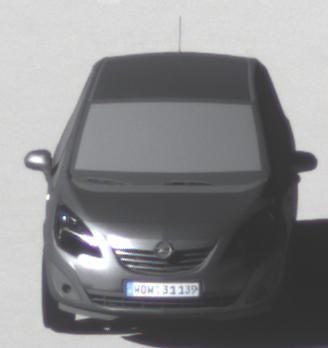
Make: Opel
Model: Meriva 1.4
Detailed model: Meriva (B)
Model produced from: 2010/05
Model produced until: 2013/11
Doors: 5
Color: gray
Road condition: dry road
Daytime: midday
Contrast: high contrast